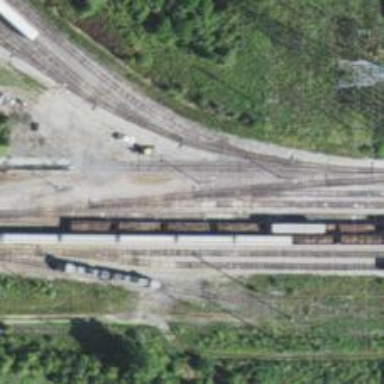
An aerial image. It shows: Railway spur service.